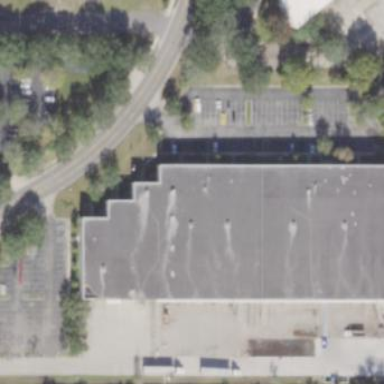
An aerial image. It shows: Warehouse.